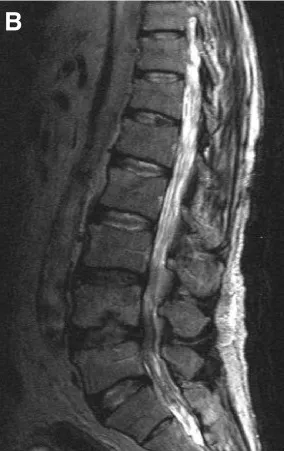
Whole-spine magnetic resonance images of the patient. A, B, C, D: Sagittal and axial T2-weighted images and postcontrast T1-weighted image showing multiple diffuse abnormal signals.
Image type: radiology (mri)